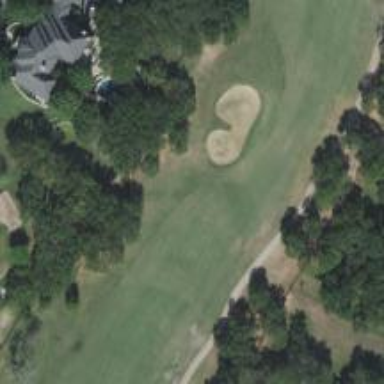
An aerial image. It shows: View of golf hole.